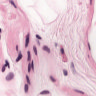
Metastatic tissue present: no